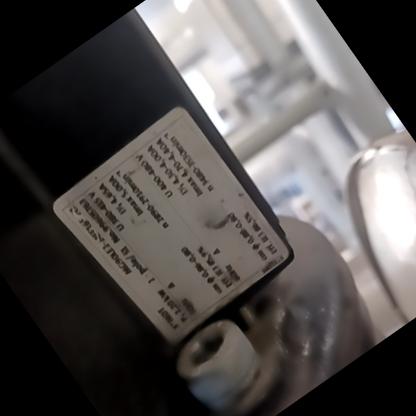
Klasa: tabliczka-znamionowa